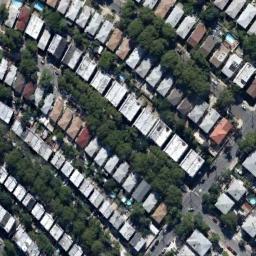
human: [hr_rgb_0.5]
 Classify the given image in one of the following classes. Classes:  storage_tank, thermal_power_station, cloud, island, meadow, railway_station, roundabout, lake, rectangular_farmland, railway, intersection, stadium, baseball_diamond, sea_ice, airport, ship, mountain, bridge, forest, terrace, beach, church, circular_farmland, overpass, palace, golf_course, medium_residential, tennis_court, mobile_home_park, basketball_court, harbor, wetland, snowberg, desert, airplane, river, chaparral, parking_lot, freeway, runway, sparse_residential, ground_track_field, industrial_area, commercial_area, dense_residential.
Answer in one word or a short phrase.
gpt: dense_residential